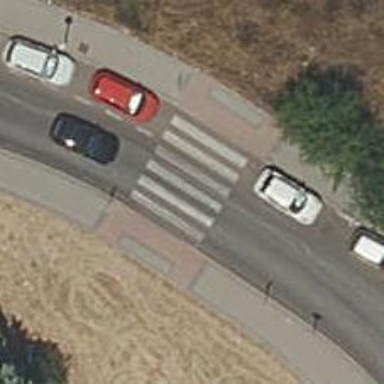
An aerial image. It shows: Uncontrolled road crossing.